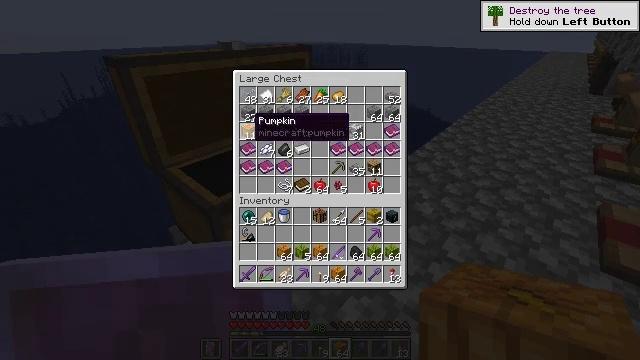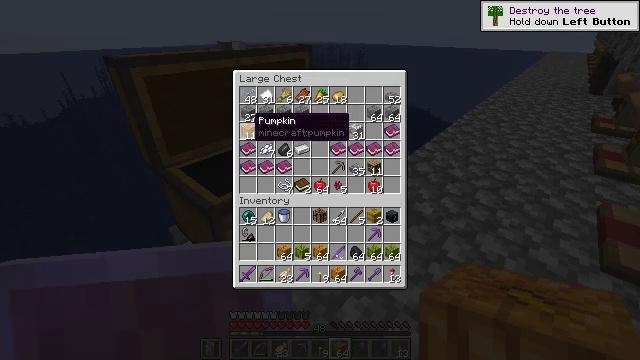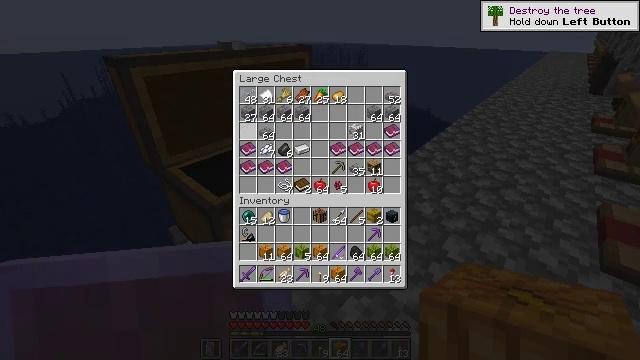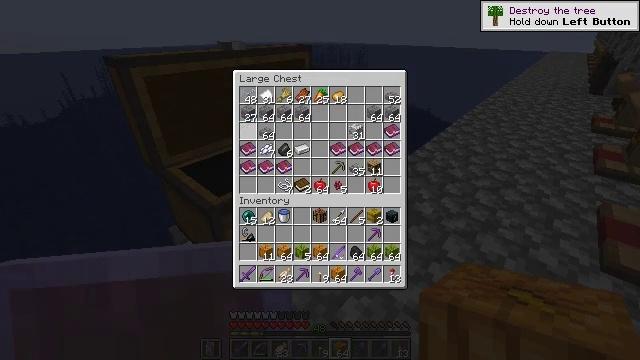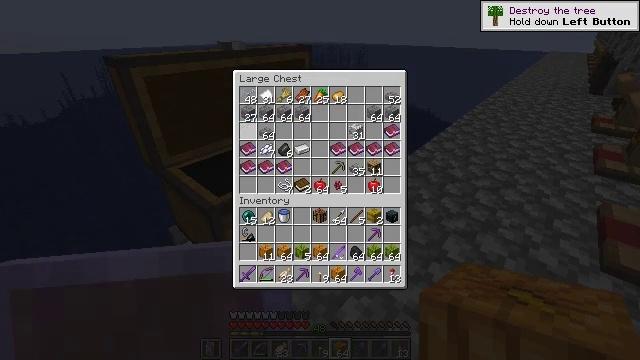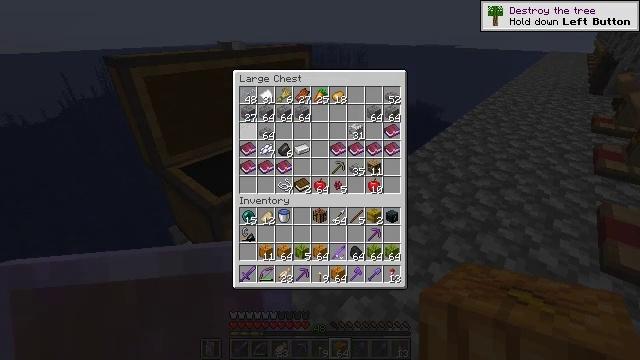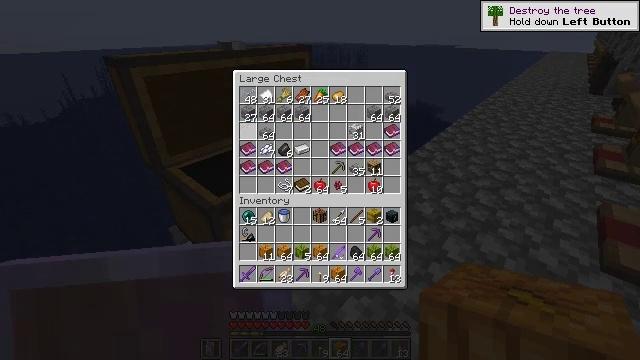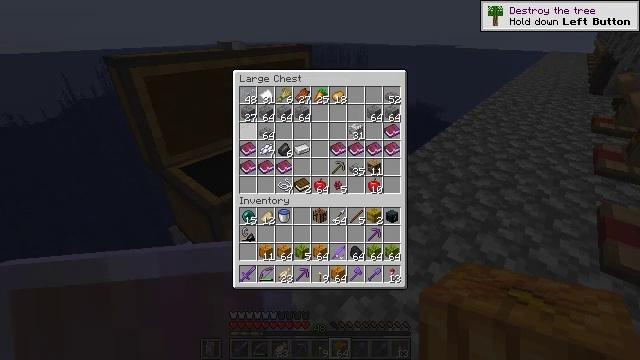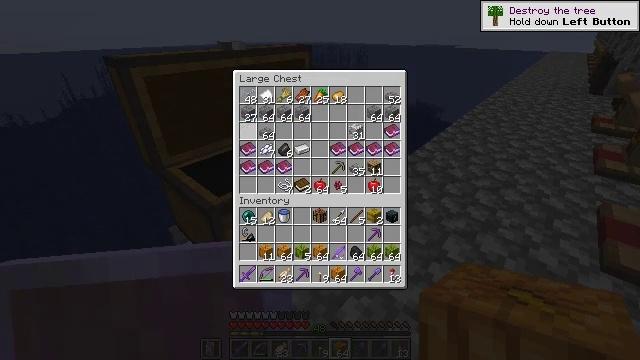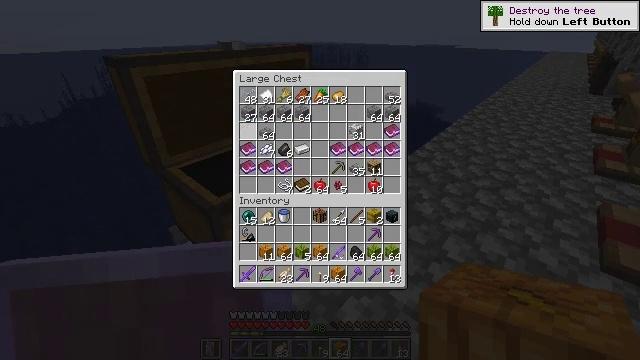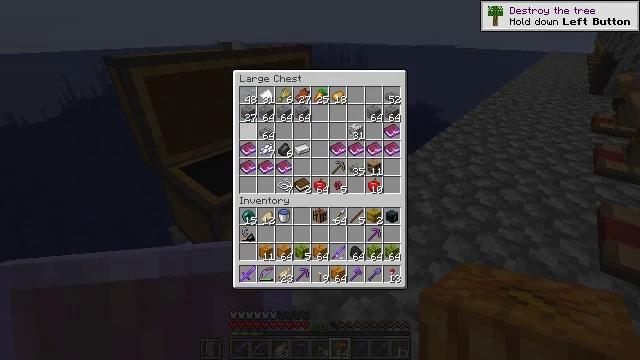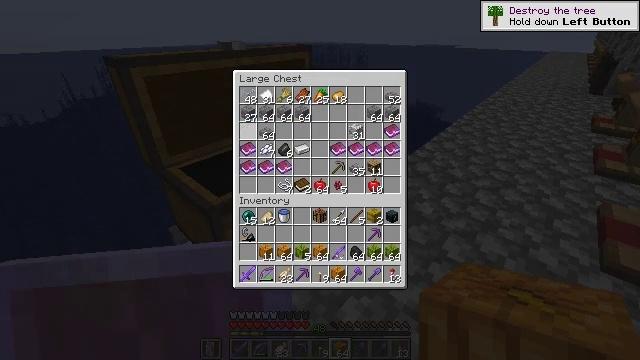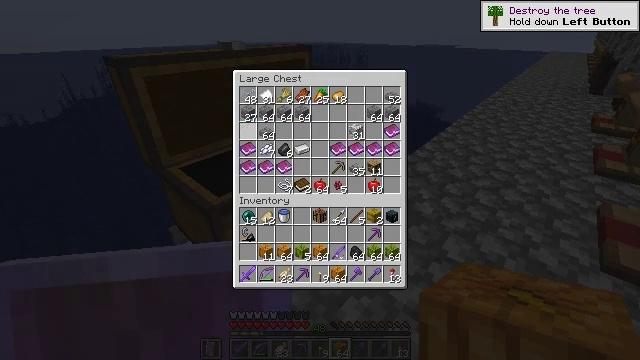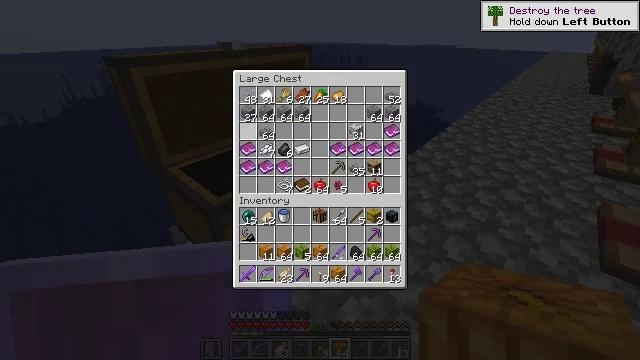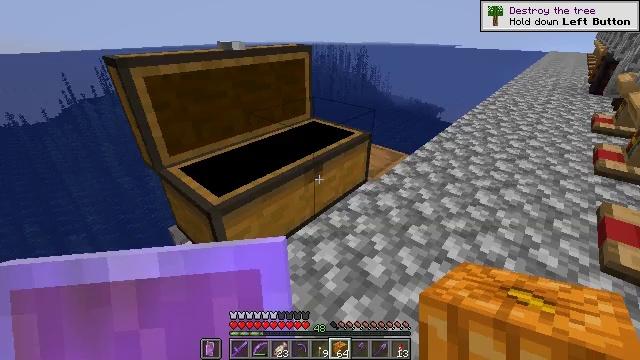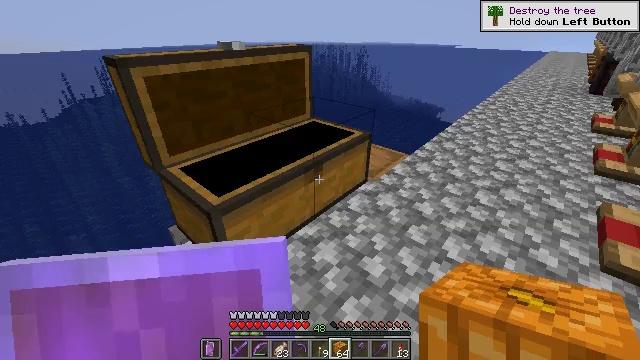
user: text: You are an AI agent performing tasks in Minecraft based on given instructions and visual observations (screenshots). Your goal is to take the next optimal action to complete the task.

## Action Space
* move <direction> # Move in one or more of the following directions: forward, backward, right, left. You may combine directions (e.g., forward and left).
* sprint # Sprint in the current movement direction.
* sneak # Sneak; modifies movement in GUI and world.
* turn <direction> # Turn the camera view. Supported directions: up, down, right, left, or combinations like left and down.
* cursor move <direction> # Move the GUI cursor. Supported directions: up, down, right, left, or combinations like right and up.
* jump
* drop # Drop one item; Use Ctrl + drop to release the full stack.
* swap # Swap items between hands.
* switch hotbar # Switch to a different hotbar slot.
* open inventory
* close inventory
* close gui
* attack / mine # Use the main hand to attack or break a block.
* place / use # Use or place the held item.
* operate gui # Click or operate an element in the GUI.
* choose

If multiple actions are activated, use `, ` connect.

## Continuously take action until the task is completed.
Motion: motion action
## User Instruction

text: craft item air
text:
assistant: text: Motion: sneak
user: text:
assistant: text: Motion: sneak, attack / mine
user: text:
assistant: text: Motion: sneak, attack / mine
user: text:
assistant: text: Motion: sneak, attack / mine
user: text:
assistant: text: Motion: sneak
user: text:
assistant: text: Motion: sneak
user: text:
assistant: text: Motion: no_op
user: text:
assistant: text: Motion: no_op
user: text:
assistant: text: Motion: no_op
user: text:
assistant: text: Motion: no_op
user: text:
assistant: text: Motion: no_op
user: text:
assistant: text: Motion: no_op
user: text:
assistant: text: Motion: no_op
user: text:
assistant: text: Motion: no_op
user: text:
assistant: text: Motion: no_op
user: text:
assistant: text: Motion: turn right
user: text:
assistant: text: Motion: turn right and down
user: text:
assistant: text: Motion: turn right
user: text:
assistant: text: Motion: turn right and up
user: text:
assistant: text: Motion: turn right and up
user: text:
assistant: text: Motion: turn right and up
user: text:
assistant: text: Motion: no_op
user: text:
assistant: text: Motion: no_op
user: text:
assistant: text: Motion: no_op
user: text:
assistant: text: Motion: no_op
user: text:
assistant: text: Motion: move forward
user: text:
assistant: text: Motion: move forward
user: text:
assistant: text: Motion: move forward and move right
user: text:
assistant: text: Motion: move forward and move right
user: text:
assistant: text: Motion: move forward and move right